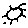
Label: sun